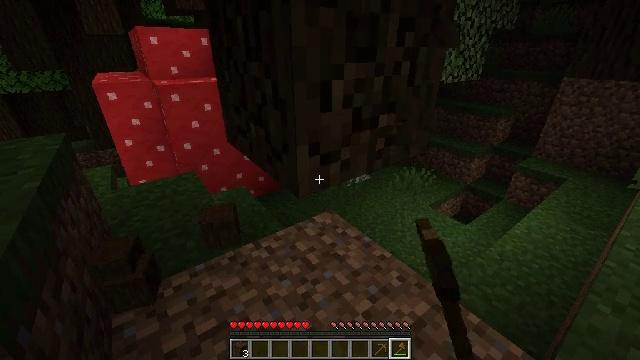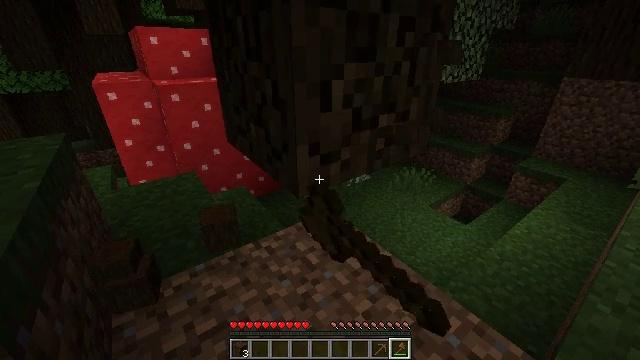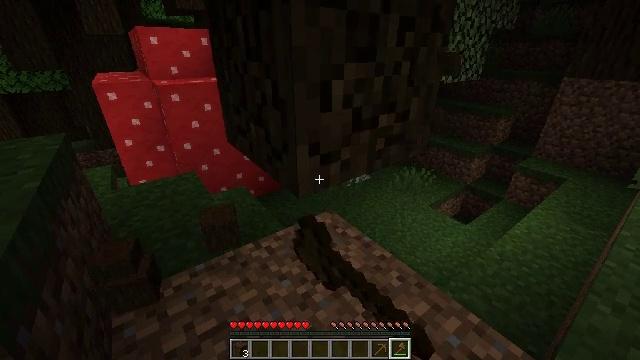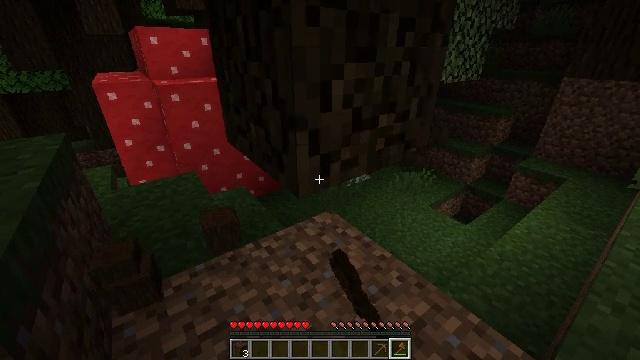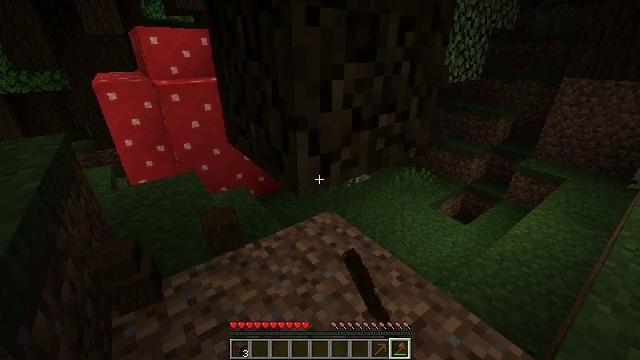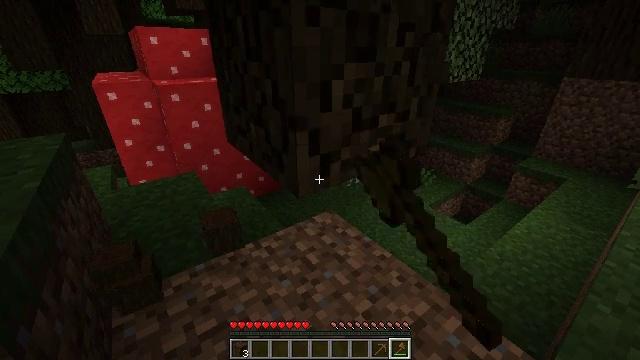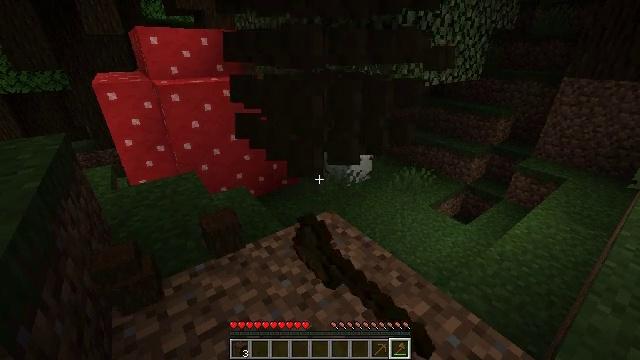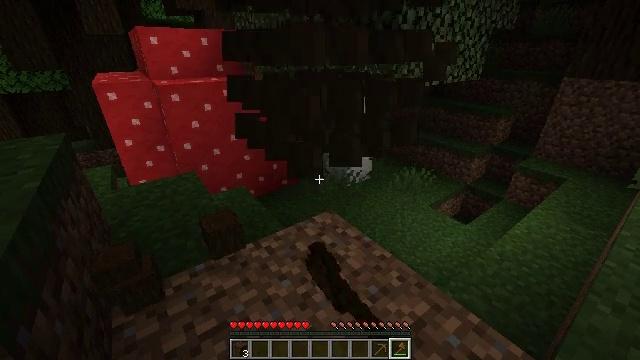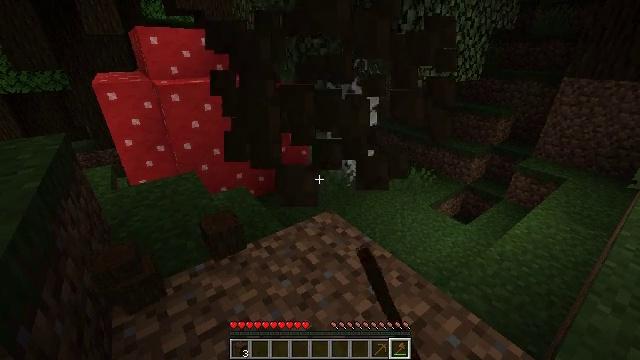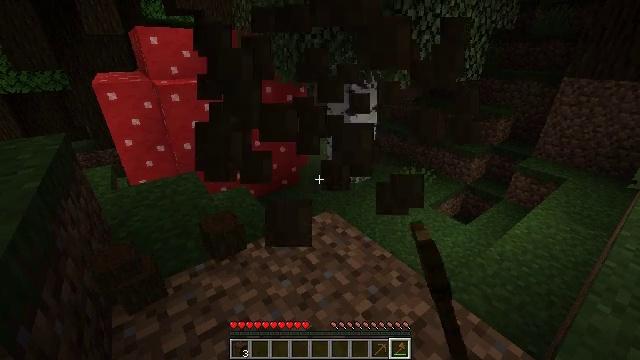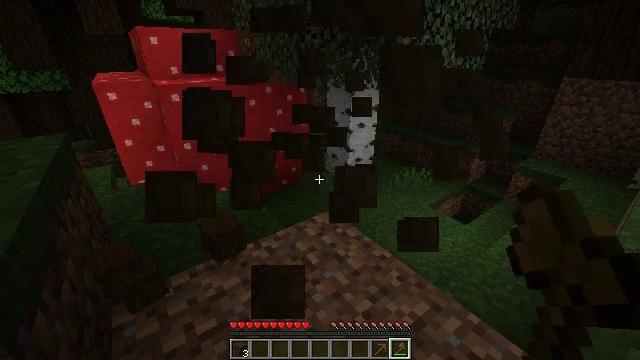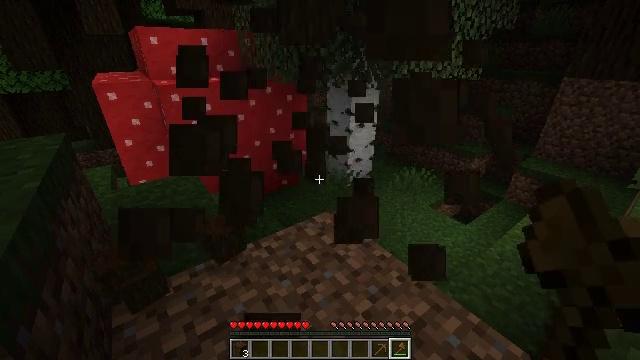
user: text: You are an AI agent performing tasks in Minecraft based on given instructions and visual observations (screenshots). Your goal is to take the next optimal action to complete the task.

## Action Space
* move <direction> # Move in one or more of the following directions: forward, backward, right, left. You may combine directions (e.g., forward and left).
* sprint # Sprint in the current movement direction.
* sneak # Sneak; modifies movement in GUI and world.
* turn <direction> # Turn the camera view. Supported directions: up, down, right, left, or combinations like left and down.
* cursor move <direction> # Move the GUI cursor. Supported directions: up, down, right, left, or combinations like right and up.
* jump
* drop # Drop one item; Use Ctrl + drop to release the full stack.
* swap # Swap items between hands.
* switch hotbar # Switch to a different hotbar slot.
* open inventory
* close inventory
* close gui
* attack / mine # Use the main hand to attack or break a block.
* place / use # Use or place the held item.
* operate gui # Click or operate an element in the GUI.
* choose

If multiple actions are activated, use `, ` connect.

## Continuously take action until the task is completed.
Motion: motion action
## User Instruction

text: Harvest dark oak log for resources.
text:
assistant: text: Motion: attack / mine
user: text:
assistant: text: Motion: attack / mine
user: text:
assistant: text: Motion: attack / mine
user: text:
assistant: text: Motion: attack / mine
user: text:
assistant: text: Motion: attack / mine
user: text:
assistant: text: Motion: attack / mine
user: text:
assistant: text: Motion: attack / mine
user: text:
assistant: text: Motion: attack / mine
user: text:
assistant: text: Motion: attack / mine
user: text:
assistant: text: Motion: attack / mine
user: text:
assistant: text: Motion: attack / mine
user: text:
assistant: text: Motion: attack / mine